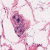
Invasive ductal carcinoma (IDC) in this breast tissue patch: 0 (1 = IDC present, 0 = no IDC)